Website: bh-photo
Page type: account-selection
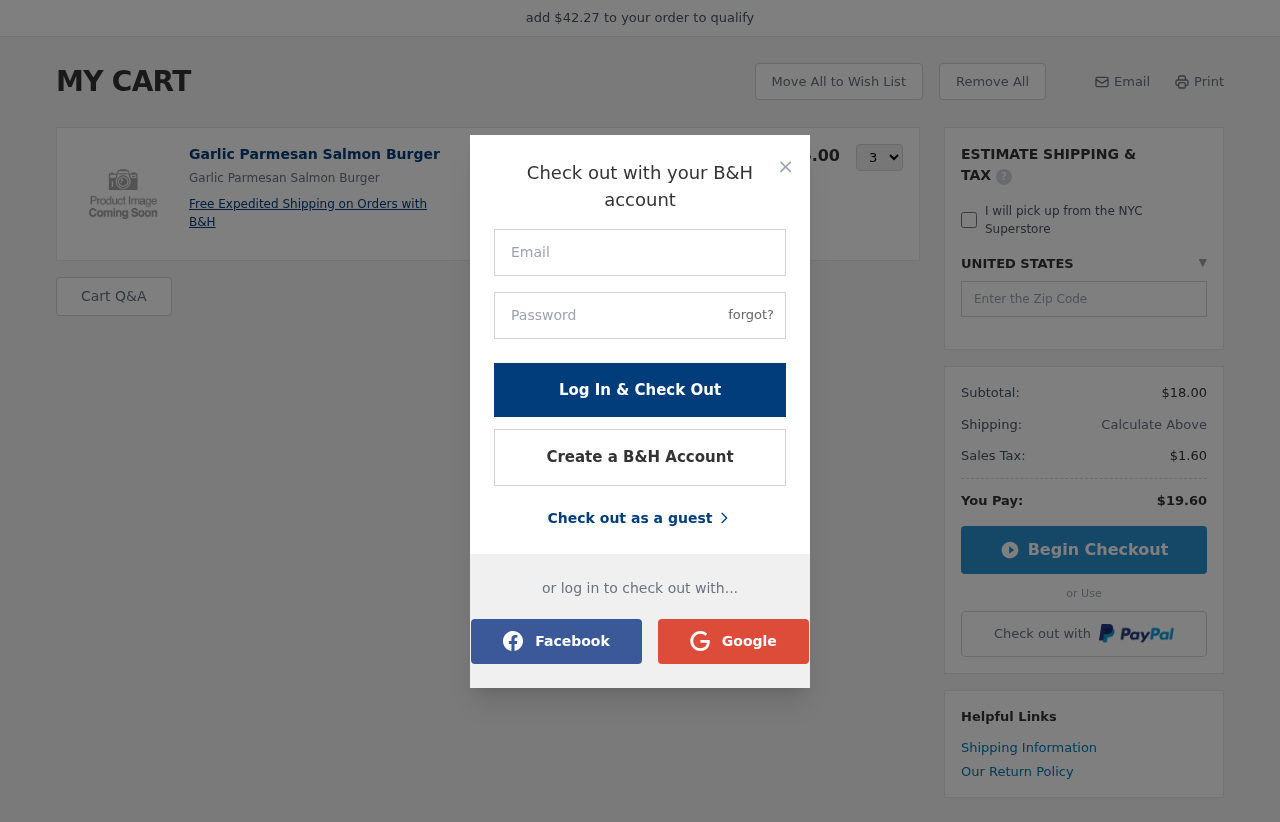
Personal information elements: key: PII_COUNTRY
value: UNITED STATES
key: PII_LOGIN_USERNAME
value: athomas507
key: PII_POSTCODE
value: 54502
Product elements: key: PRODUCT1_DESC
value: Garlic Parmesan Salmon Burger
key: PRODUCT1_NAME
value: Garlic Parmesan Salmon Burger
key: PRODUCT1_PRICE
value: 6
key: PRODUCT1_QUANTITY
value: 3
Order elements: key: ORDER_SUBTOTAL
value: $18.00
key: ORDER_TAX
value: $1.60
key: ORDER_TOTAL
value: $19.60
Other elements: key: AMOUNT_TO_QUALIFY
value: $42.27